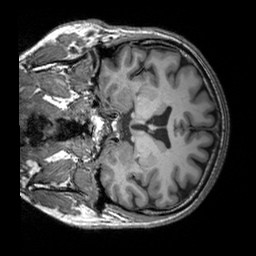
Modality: T1w
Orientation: coronal
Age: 55
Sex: male
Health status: healthy
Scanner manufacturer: siemens
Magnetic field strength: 3 T
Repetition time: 2.3 s
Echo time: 0.00303 s